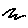
Label: zigzag